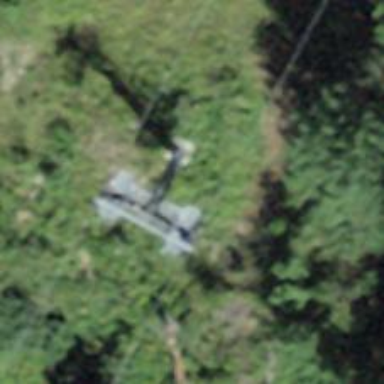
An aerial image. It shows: Pylon used for aerialway.